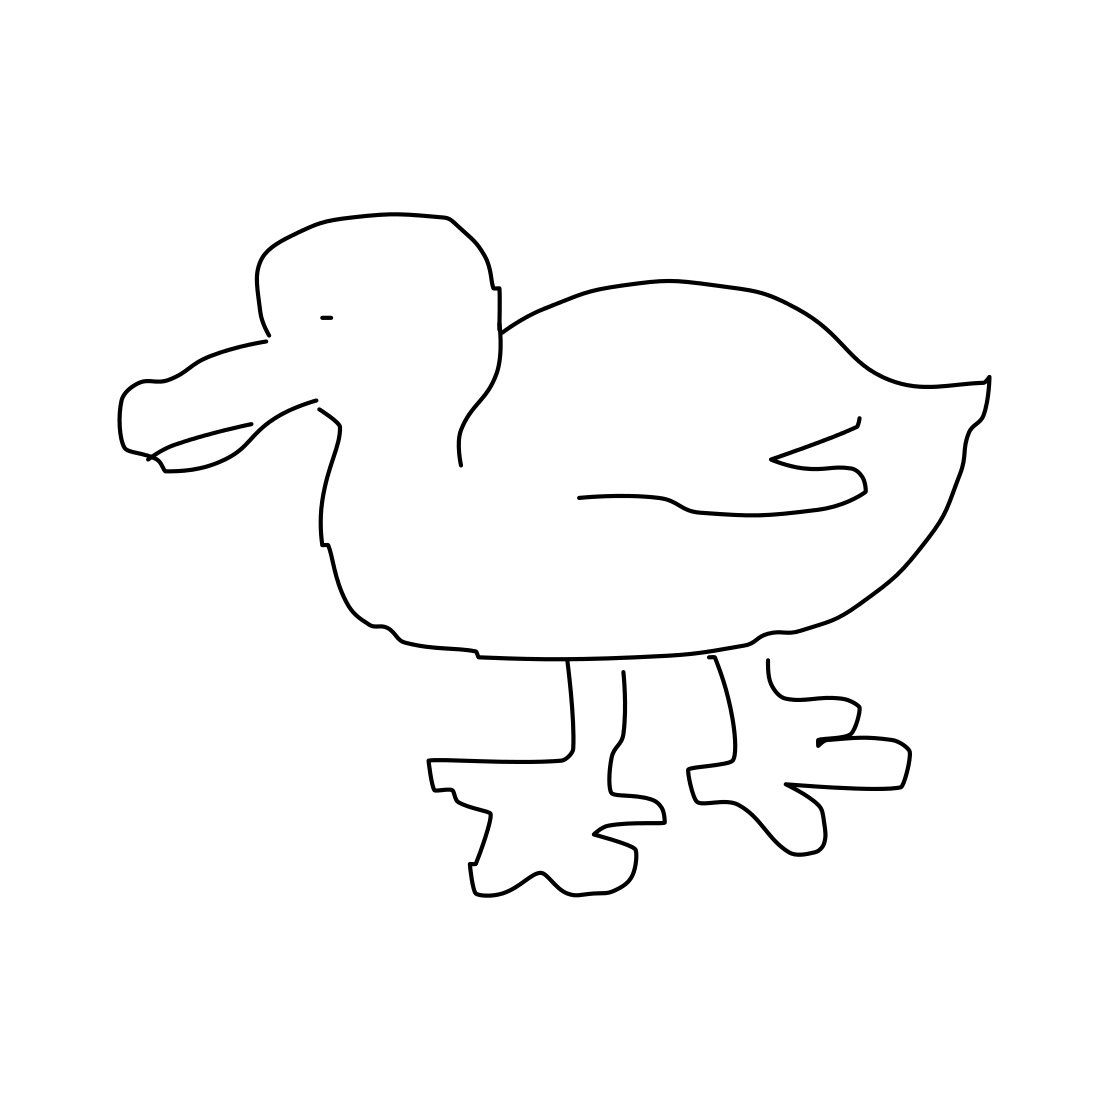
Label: duck